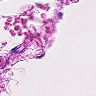
Metastatic tissue present: no